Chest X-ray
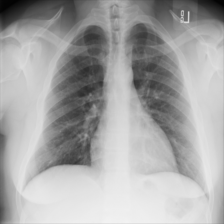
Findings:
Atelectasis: positive
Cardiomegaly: negative
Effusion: negative
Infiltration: positive
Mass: negative
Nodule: negative
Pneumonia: negative
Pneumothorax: negative
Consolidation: negative
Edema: negative
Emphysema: negative
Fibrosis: negative
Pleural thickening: negative
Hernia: negative